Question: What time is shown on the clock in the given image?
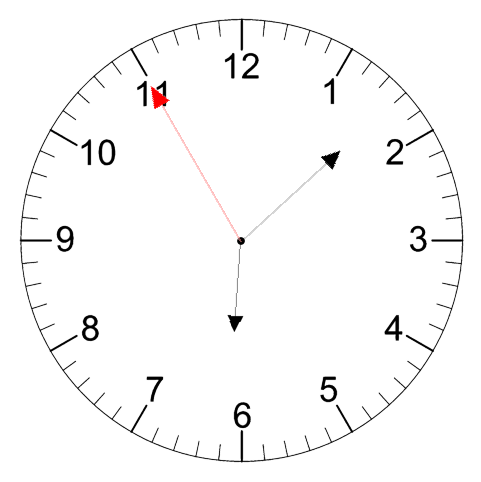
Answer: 06:07:55